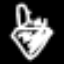
Label: diamond